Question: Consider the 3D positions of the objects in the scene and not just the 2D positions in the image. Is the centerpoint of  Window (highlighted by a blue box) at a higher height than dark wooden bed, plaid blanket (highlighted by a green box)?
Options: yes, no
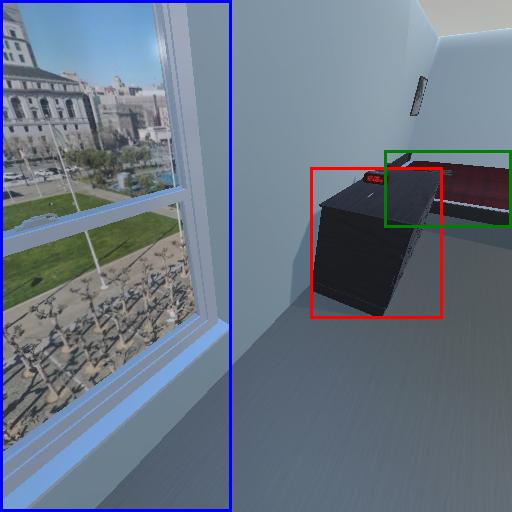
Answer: yes